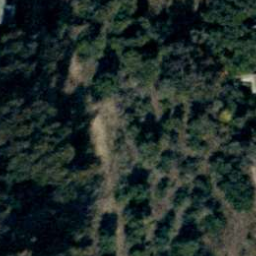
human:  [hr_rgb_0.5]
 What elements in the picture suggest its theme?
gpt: forest